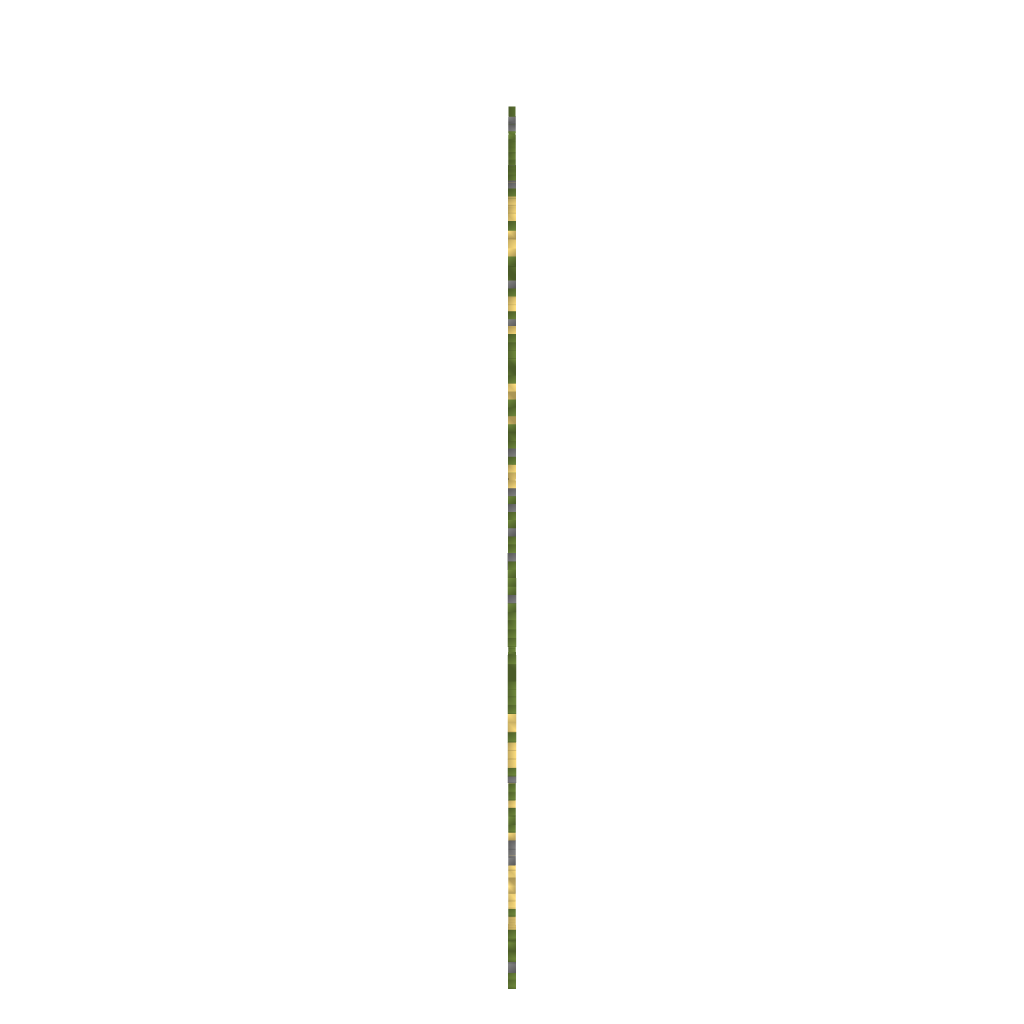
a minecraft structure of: Happy tree friends [flippy] bad low quality